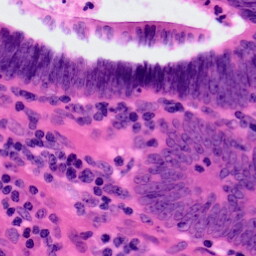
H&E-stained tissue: Colon